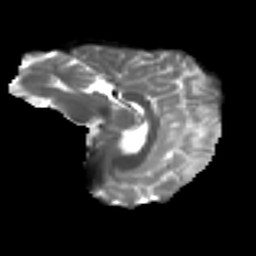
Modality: T2w
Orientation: sagittal
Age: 32
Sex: male
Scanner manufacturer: ge
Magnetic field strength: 3 T
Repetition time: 7.8 s
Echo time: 0.0606 s